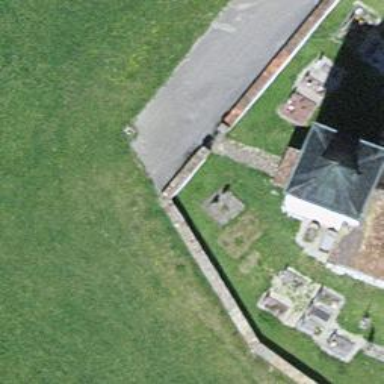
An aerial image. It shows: Gate.